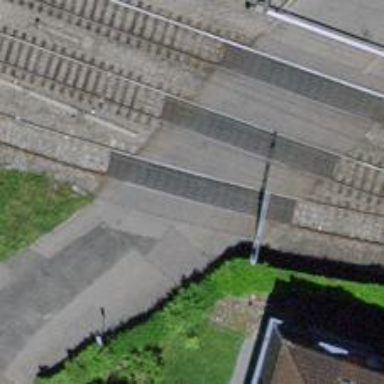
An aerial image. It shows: Full barrier level crossing along the railway.